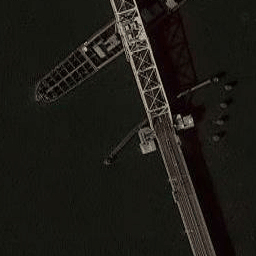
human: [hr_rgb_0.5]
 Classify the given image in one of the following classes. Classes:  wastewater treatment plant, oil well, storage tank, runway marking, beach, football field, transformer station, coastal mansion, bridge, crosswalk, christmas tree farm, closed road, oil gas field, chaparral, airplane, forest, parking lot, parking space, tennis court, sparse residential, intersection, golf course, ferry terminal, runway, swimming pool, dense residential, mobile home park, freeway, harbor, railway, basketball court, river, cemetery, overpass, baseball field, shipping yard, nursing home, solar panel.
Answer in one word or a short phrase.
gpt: bridge